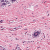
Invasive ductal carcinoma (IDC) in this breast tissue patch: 0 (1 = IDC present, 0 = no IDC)